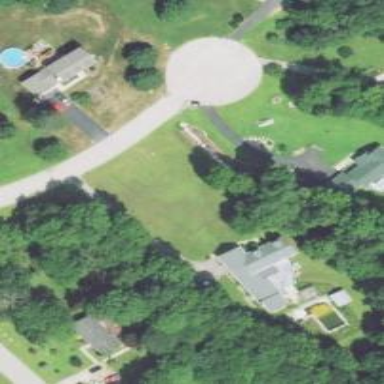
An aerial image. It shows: Residential driveway used as service road.